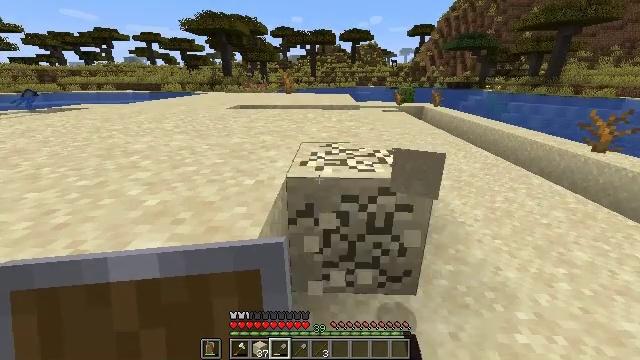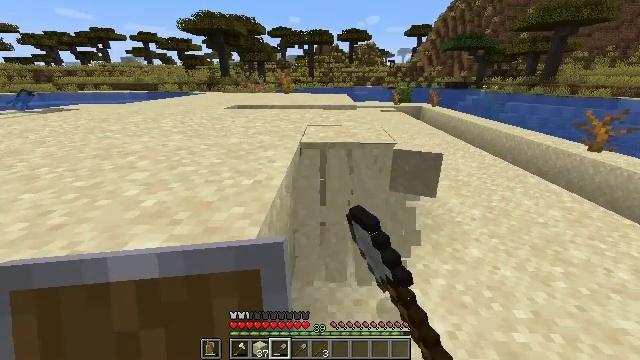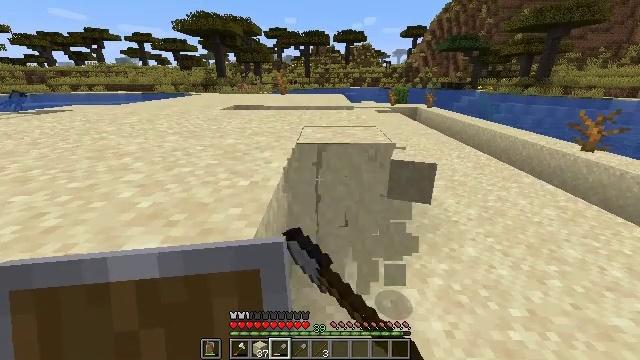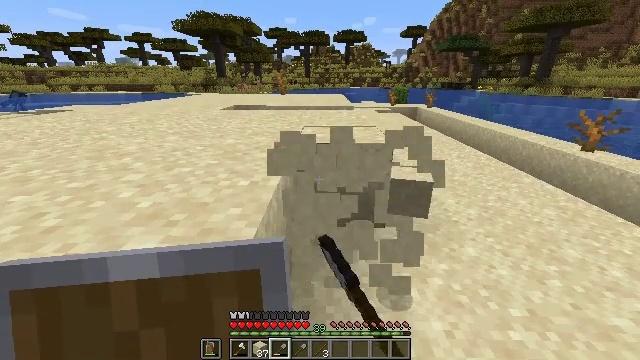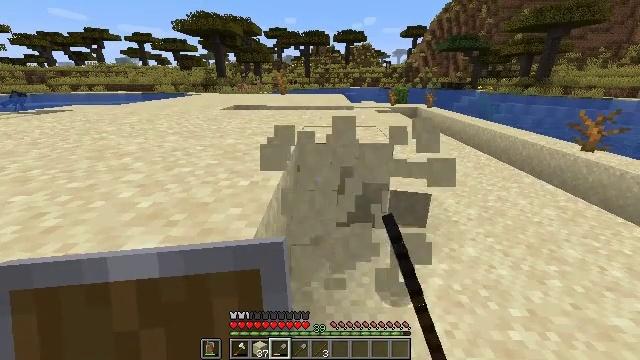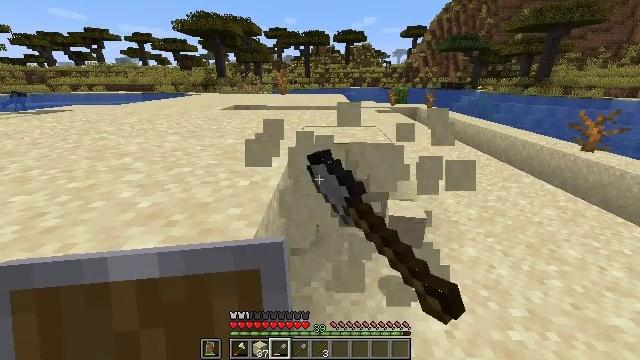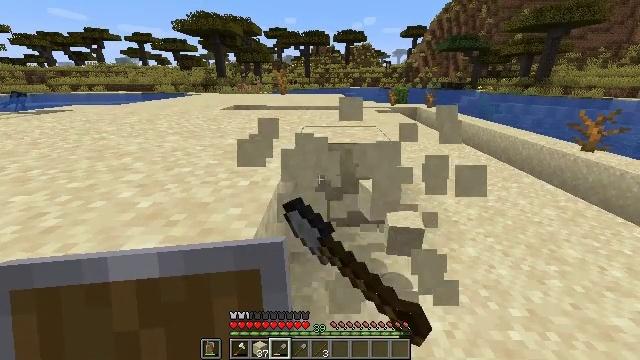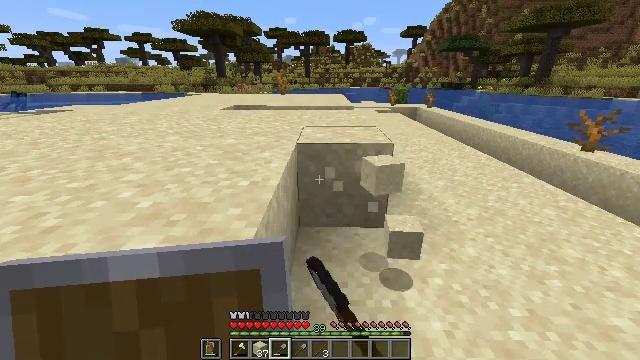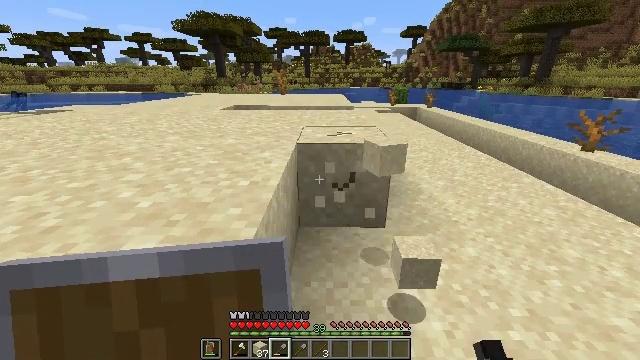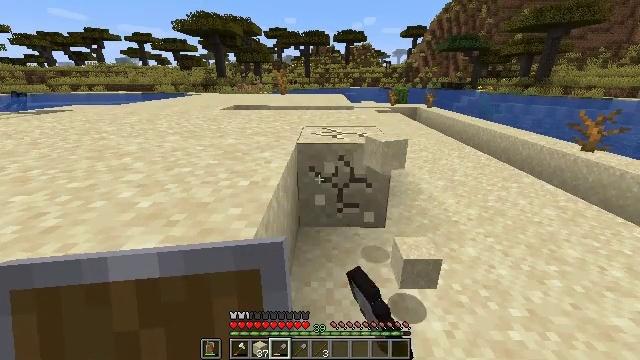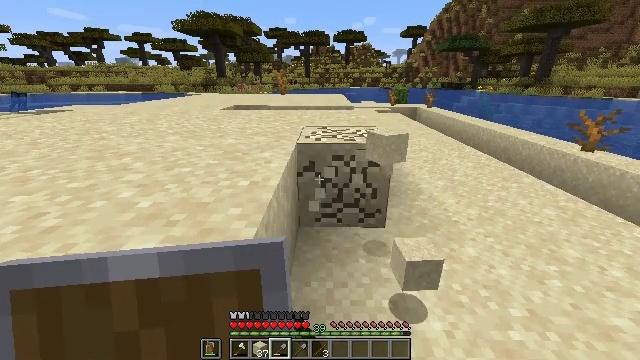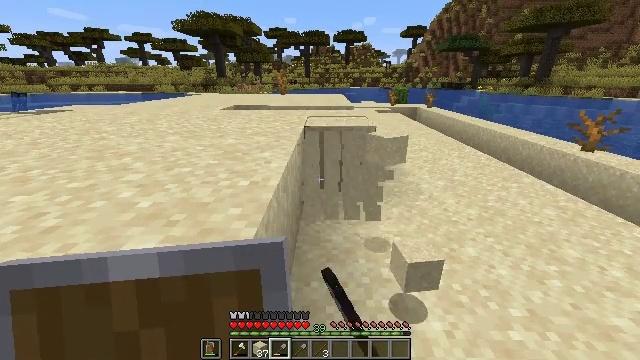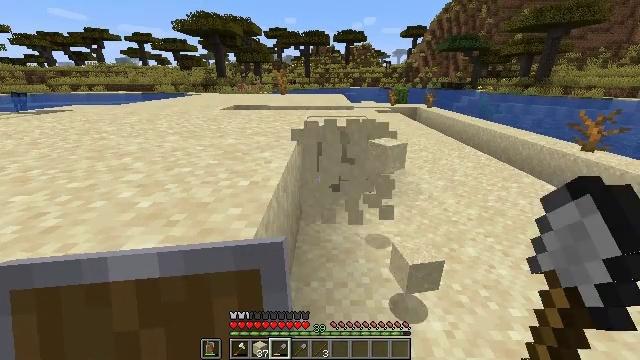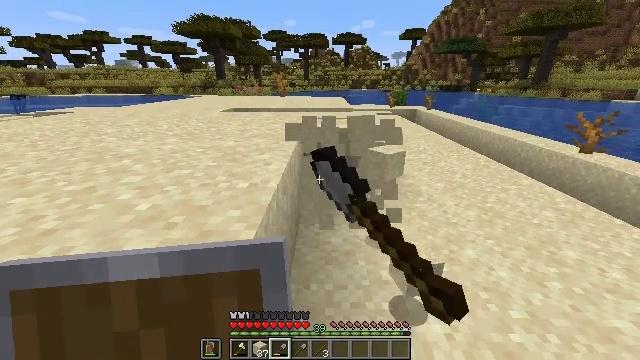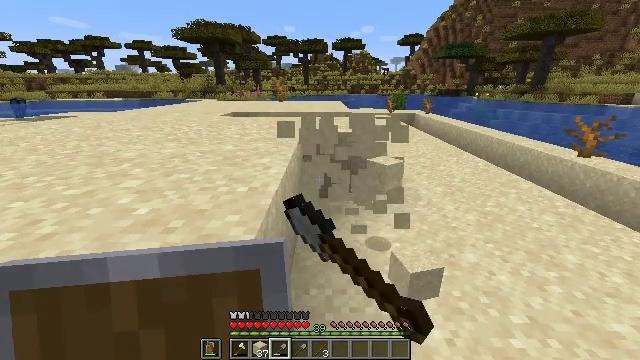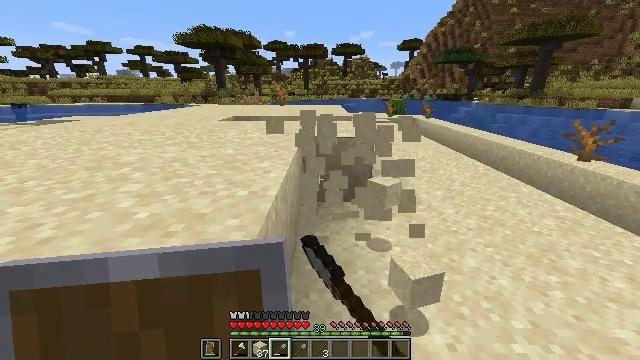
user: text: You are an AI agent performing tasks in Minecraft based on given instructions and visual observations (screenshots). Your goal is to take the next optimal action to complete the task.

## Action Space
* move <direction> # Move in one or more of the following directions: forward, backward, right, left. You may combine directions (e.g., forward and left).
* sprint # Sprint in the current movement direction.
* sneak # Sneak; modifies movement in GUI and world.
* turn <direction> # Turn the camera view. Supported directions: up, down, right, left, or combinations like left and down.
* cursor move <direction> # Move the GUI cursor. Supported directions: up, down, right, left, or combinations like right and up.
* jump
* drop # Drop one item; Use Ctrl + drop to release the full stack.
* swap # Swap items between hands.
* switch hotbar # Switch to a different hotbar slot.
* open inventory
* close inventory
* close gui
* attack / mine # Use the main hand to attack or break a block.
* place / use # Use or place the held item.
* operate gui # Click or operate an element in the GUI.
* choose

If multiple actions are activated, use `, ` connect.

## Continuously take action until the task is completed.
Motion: motion action
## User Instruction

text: Collect sand to make glass.
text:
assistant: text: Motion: attack / mine
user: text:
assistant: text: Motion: attack / mine
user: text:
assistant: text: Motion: attack / mine
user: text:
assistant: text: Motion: attack / mine
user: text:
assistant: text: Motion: attack / mine
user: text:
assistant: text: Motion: attack / mine
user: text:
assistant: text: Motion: attack / mine
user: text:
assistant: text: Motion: attack / mine
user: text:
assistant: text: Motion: attack / mine
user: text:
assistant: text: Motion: attack / mine
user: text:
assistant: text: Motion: attack / mine
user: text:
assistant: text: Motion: attack / mine
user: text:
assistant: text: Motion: attack / mine
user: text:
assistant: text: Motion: attack / mine
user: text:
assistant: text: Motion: attack / mine
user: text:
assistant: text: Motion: move forward, attack / mine
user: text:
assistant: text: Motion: move forward, attack / mine
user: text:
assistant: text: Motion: move forward, attack / mine
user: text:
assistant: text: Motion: move forward, attack / mine
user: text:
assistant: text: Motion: move forward, attack / mine
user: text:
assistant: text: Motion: move forward, attack / mine
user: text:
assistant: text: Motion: move forward, attack / mine
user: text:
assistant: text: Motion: move forward, attack / mine
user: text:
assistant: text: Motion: move forward, attack / mine
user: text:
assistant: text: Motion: move forward, attack / mine
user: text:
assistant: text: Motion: move forward, attack / mine
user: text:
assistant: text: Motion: move forward, attack / mine
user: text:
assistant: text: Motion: move forward, attack / mine
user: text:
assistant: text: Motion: attack / mine
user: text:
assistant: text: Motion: attack / mine